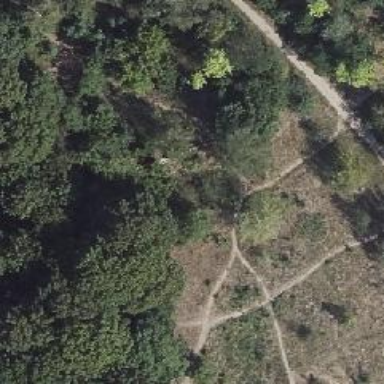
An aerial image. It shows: Dirt path.